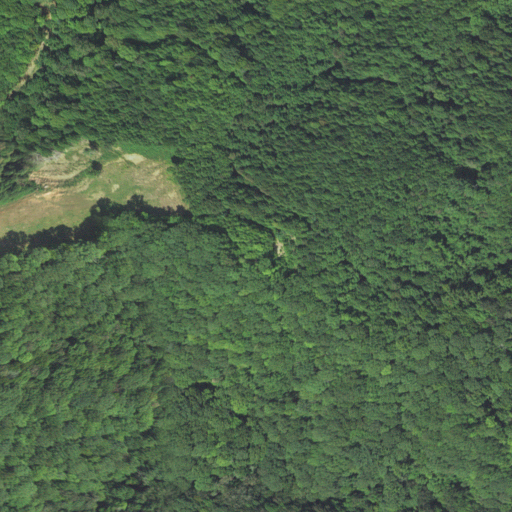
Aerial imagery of ridge(s) in North Carolina named Hurricane Ridge containing deciduous forest, grassland, and shrub